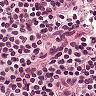
Metastatic tissue present: no